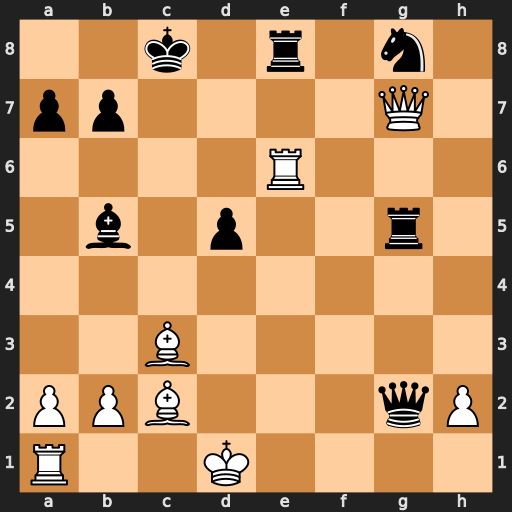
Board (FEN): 2k1r1n1/pp4Q1/4R3/1b1p2r1/8/2B5/PPB3qP/R2K4
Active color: w
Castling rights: -
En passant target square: -
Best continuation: Rxe8+ Bxe8 Bf5+ Rxf5 Qxg2